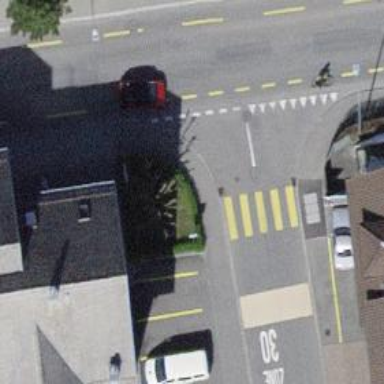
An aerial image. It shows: Marked crossing with zebra markings.